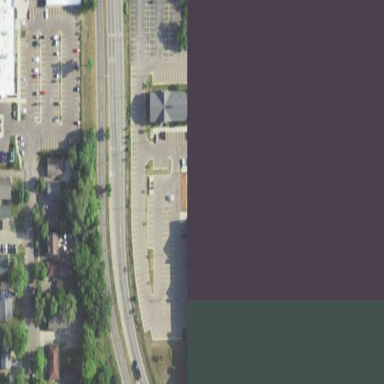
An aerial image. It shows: Parking area with surface.